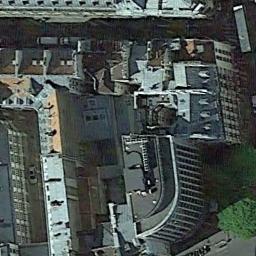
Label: commercial_area